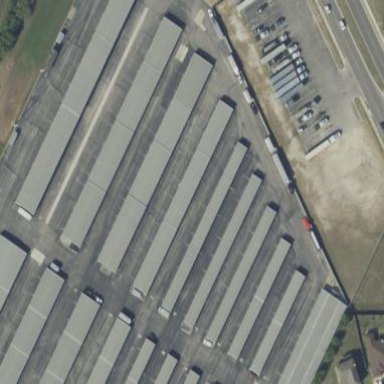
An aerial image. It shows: Building that serves as storage rental shop.